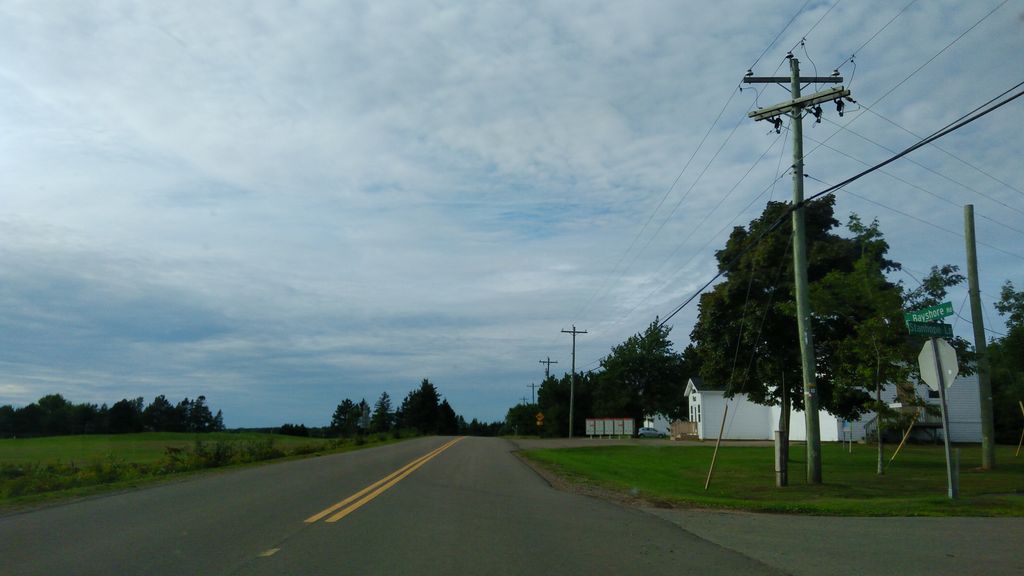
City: charlottetown